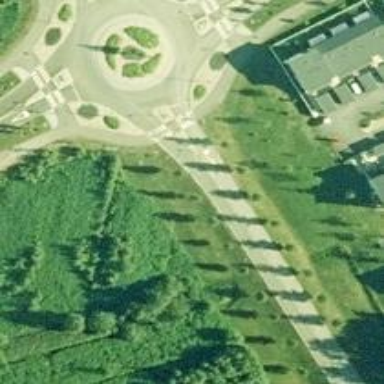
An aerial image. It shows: Asphalt cycleway.